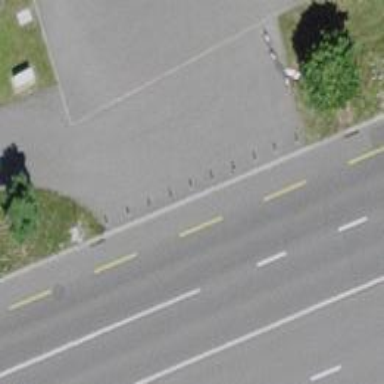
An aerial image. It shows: Bollard.